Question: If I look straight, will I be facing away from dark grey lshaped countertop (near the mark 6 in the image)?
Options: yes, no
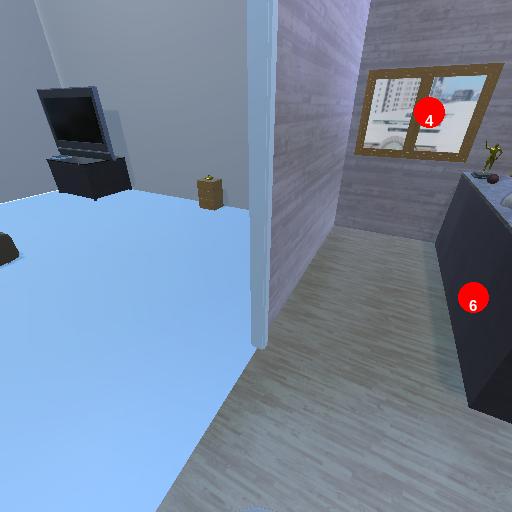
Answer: yes